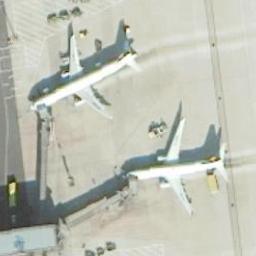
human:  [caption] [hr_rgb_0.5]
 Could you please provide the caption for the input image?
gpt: Two white planes parked at the corresponding departure gates .

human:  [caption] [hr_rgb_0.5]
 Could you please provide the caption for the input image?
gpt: There are two planes of the same size in a clearing, With many containers next to the plane .

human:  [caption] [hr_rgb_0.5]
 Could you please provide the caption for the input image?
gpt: Two planes parked next to boarding bridges while some facilities around them .

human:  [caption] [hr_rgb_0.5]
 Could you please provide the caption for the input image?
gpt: Two white airplanes are parked beside the terminal .

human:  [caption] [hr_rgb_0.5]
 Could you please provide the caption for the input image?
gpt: Two planes are on the ground .